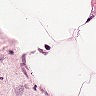
Metastatic tissue present: no